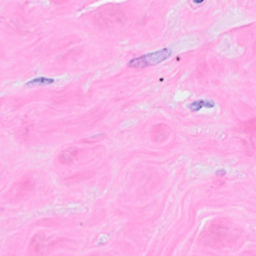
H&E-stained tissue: Breast